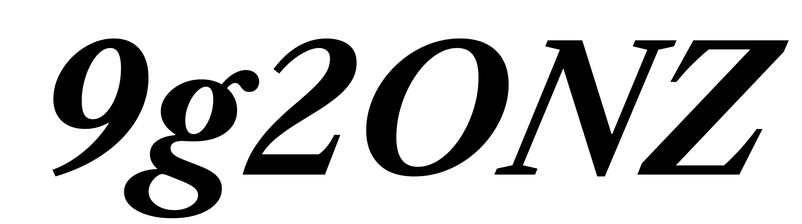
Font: LibreCaslonText-Italic_Bold_Italic